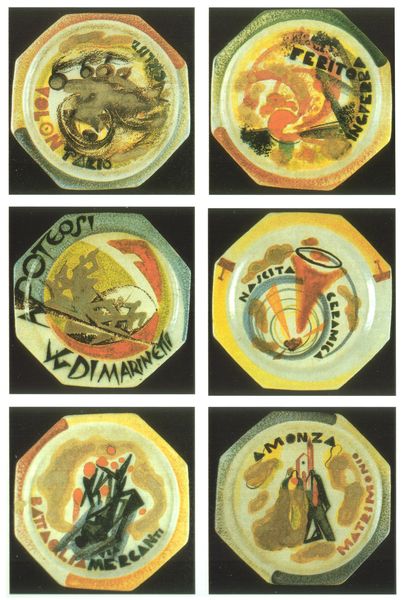
Titel: Piatti ottagonali in terracotta maiolicata decorata con colori e smalti
Künstler: Giovanni Acquaviva
Standort: Milano
Institution: Collezione Marinetti
Schlagwörter: weiß, gelb, grün, bunt, pastell, schwarz, rot, expressionismus, rahmen, teller, keramik, oktagon, schrift, italien, moderne, russland, sammeln, abstrakt, modern, naiv, werbung, sport, dekor, futurismus, porzellan, geld, klassische moderne, plakat, kunst, art, bauhaus, quadrate, picasso, städte, sechs, kunsthandwerk, email, oktogon, achteck, achteckig, oktogonal, russisch, italienisch, dosen, italiener, popart, bierdeckel, amonza, apoteosi, ceramica, crafts, dpükreiufhdejf, fayernce, ferito, matrimonio, monza, nascita, sammelteller